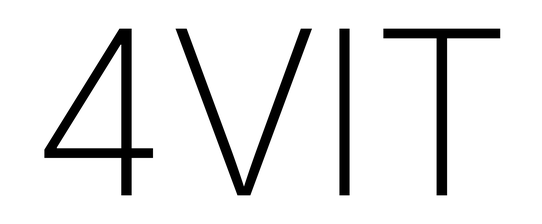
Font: Inter_ExtraLight